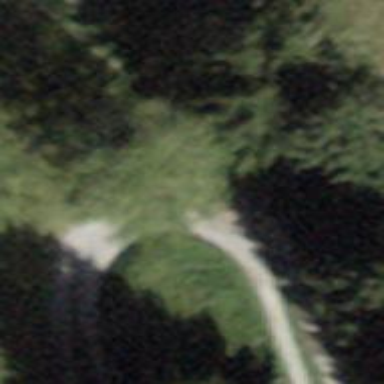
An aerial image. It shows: Unpaved unclassified road.